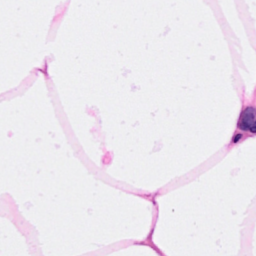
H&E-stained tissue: Breast